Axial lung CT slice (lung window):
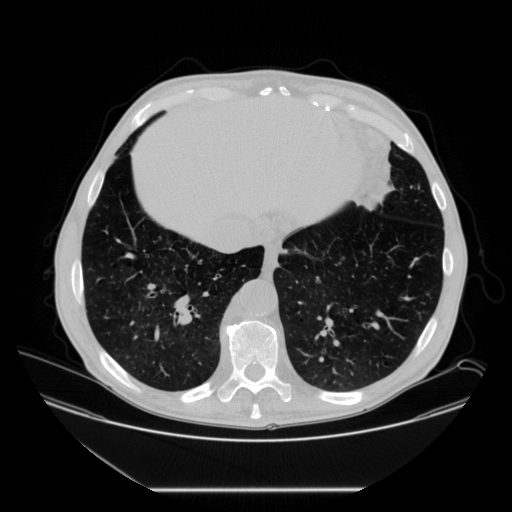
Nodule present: no